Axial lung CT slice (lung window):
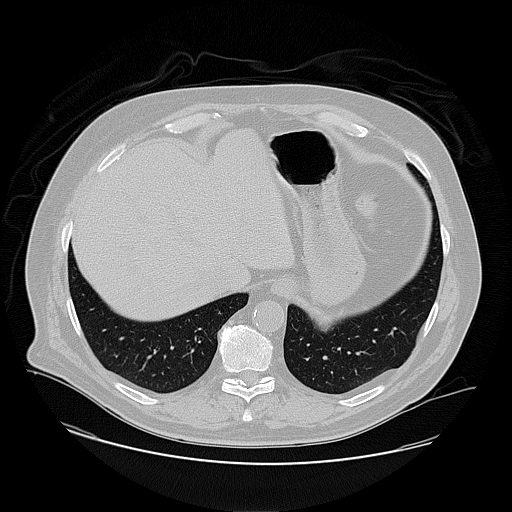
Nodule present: no